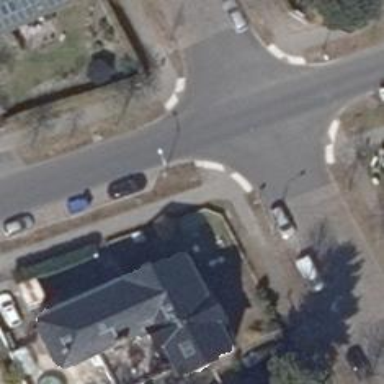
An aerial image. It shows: Sidewalk.